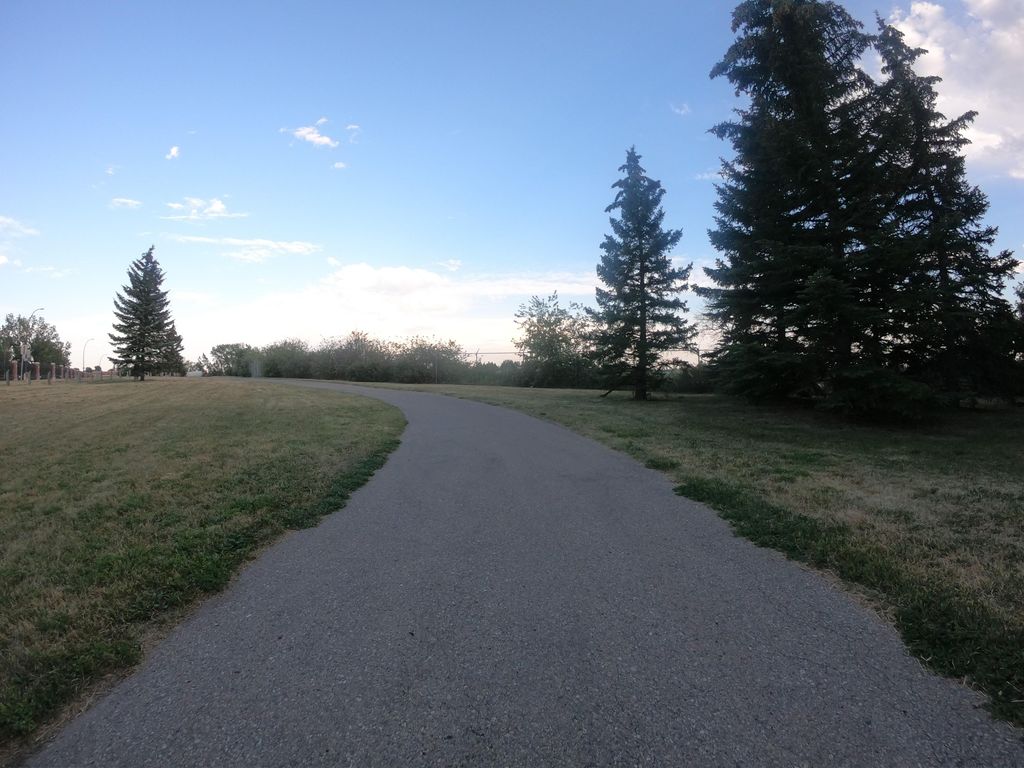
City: calgary